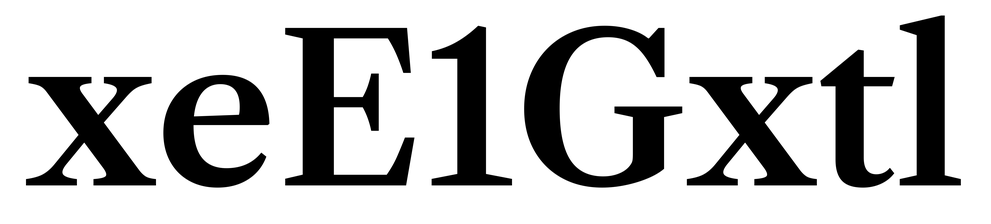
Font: LibreCaslonText_SemiBold